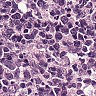
Metastatic tissue present: no